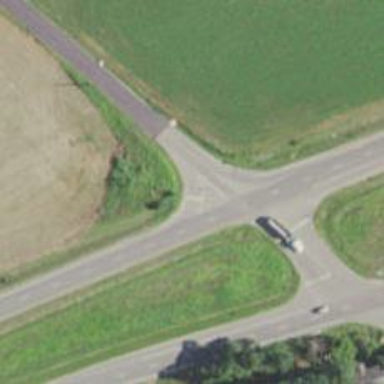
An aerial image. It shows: Road with stop sign.